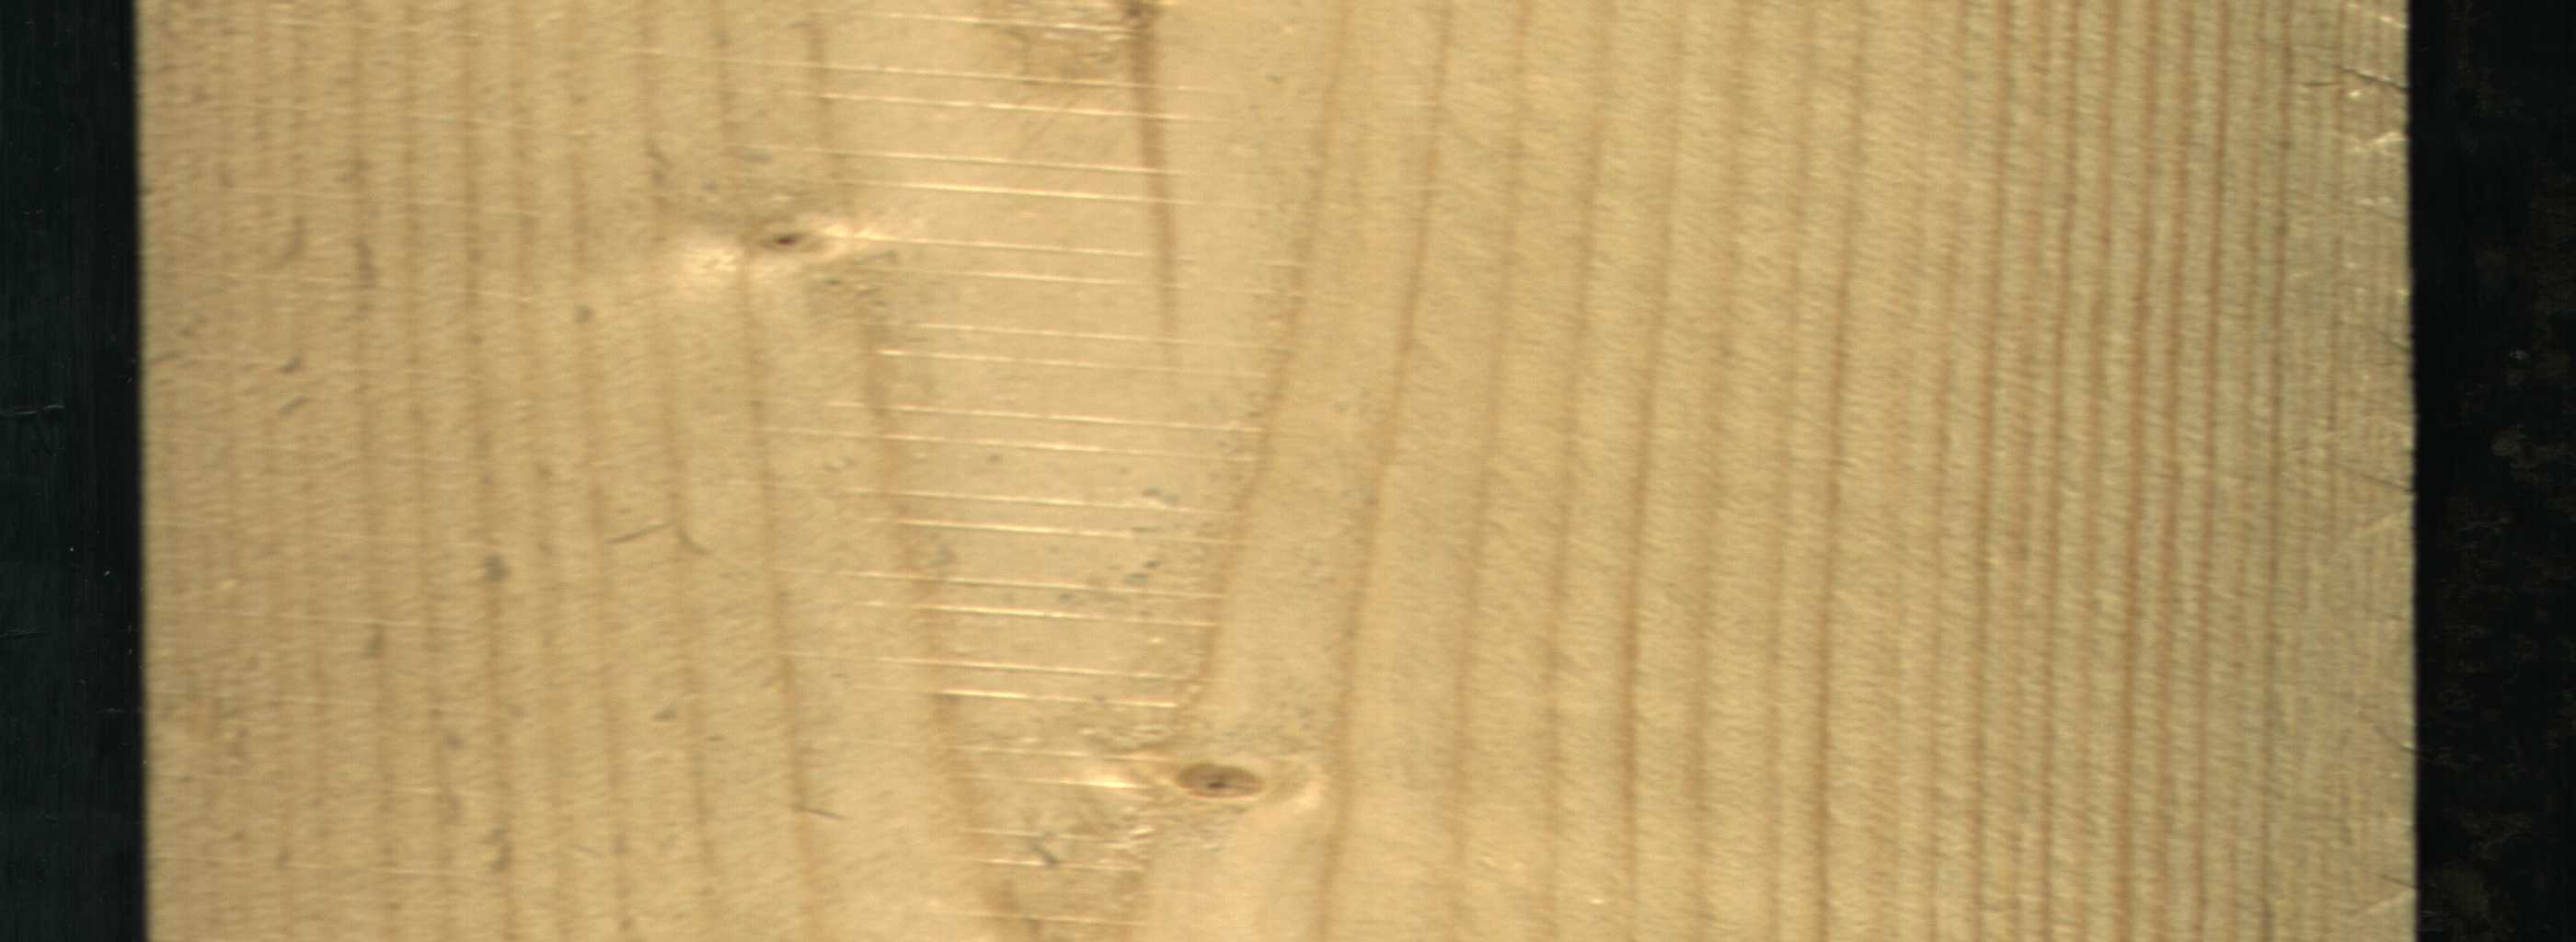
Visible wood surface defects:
Live_Knot
Live_Knot